Current action and preconditions to check: path_clear

Your task: For each precondition in the list above, predict whether it will hold at this action.

Consider the current scene as observed from the mobile robot's camera, and analyze the predicted future states of all dynamic agents (e.g., people, animals, vehicles, or any moving entities) within the NEXT SECOND.

IMPORTANT: Only answer "very likely" if you are absolutely certain—based on strong, clear evidence—that a dynamic agent will violate the precondition in the predicted future state. Do NOT answer "very likely" for unlikely, ambiguous, or low-probability risks.

Ask yourself for each precondition: Is there a high probability, with clear and convincing evidence, that the predicted future states of any dynamic agent will interfere with the predicted future state of the currently executing action within the NEXT SECOND, causing that precondition to fail?

Assess the risk level based on these predictions. Use "likely" or "very likely" if motions create a clear risk of interference.

Use "neutral" or "improbable" if agents are nearby but their predicted paths are clearly diverging or non-conflicting.

Failure Risk Categories: "very improbable", "improbable", "neutral", "likely", "very likely"

Answer Format: Output ONLY the probability_of_failure value from these categories: "very improbable", "improbable", "neutral", "likely", "very likely"

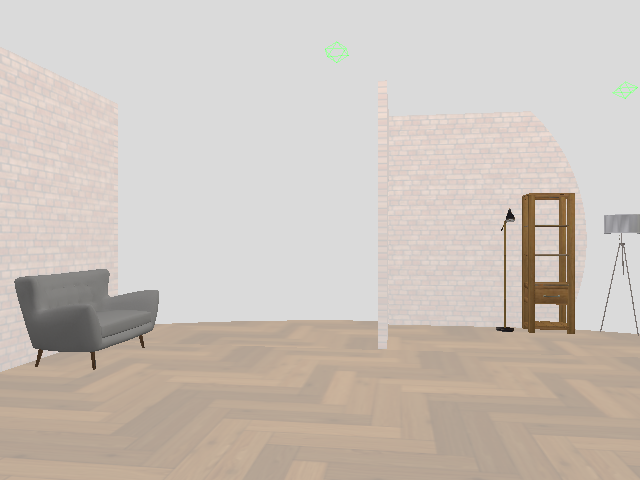

Answer: very improbable